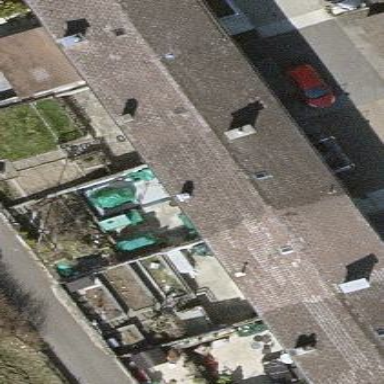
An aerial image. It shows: Semi-detached house with gabled roof.